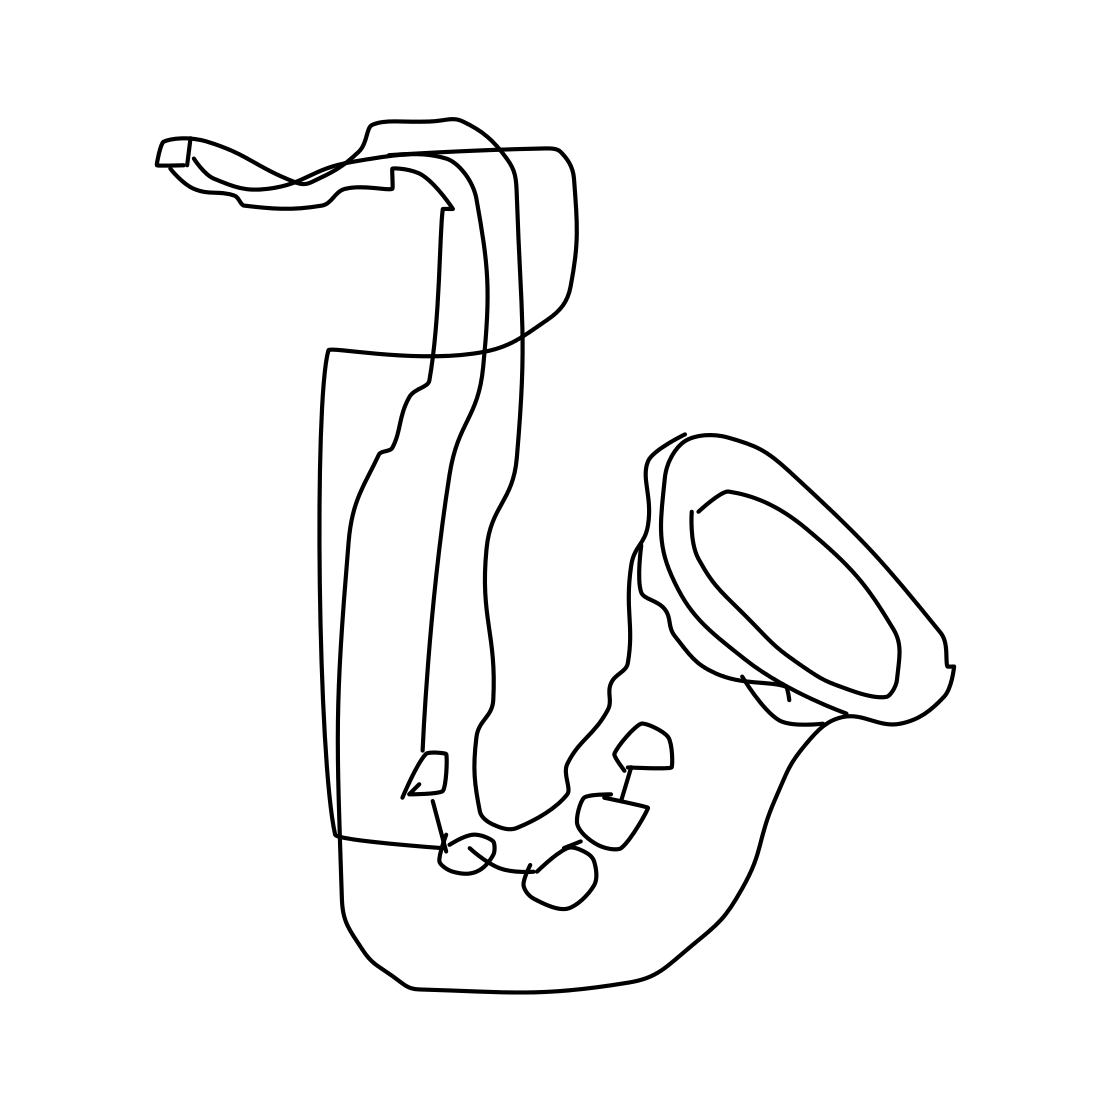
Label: saxophone